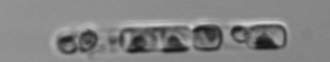
Label: Guinardia_delicatula_TAG_internal_parasite